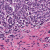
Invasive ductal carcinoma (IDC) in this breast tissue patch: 1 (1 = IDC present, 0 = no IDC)